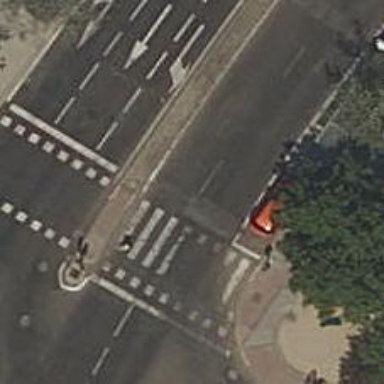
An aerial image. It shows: Road with traffic signals at crossing.